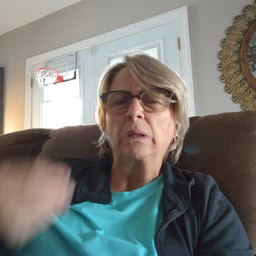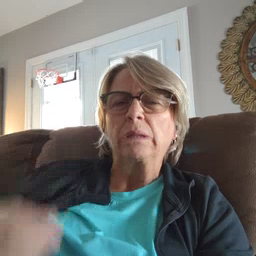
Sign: wet